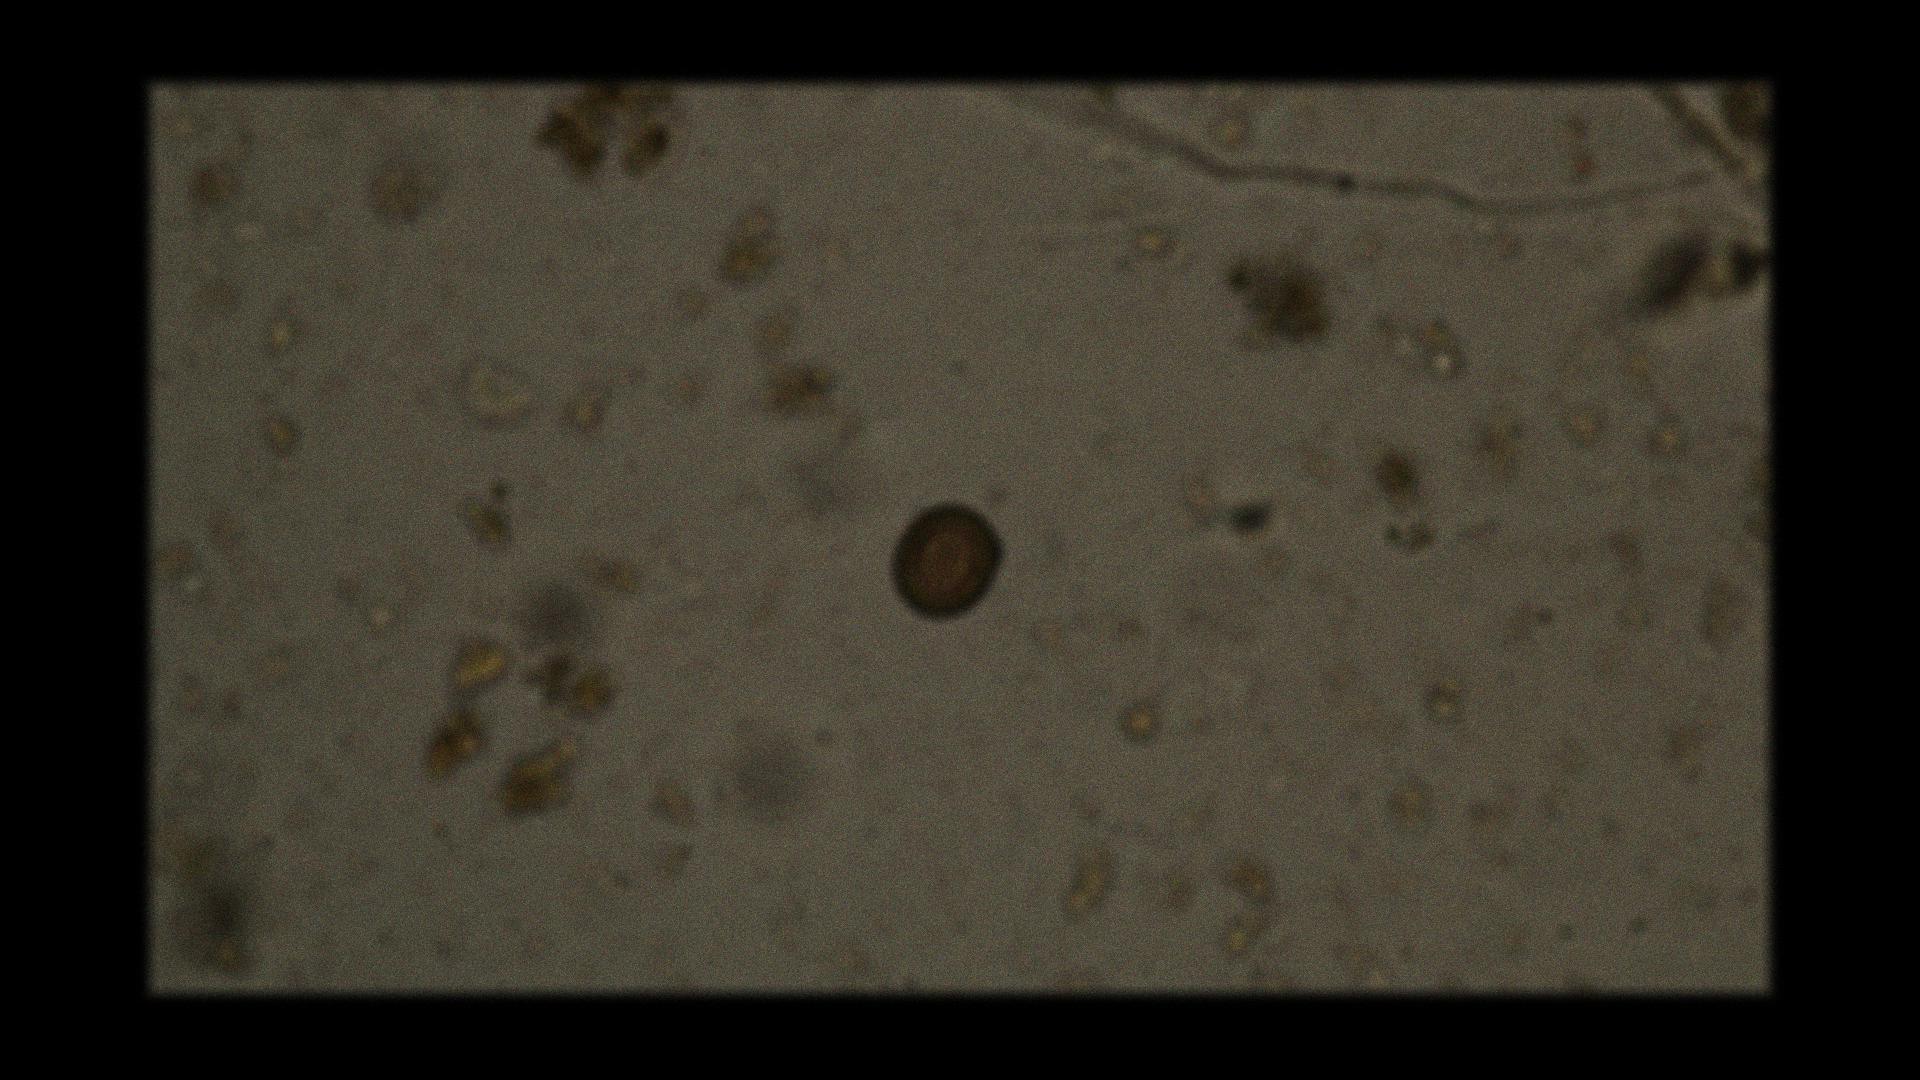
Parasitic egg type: Taenia spp. egg